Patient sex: M
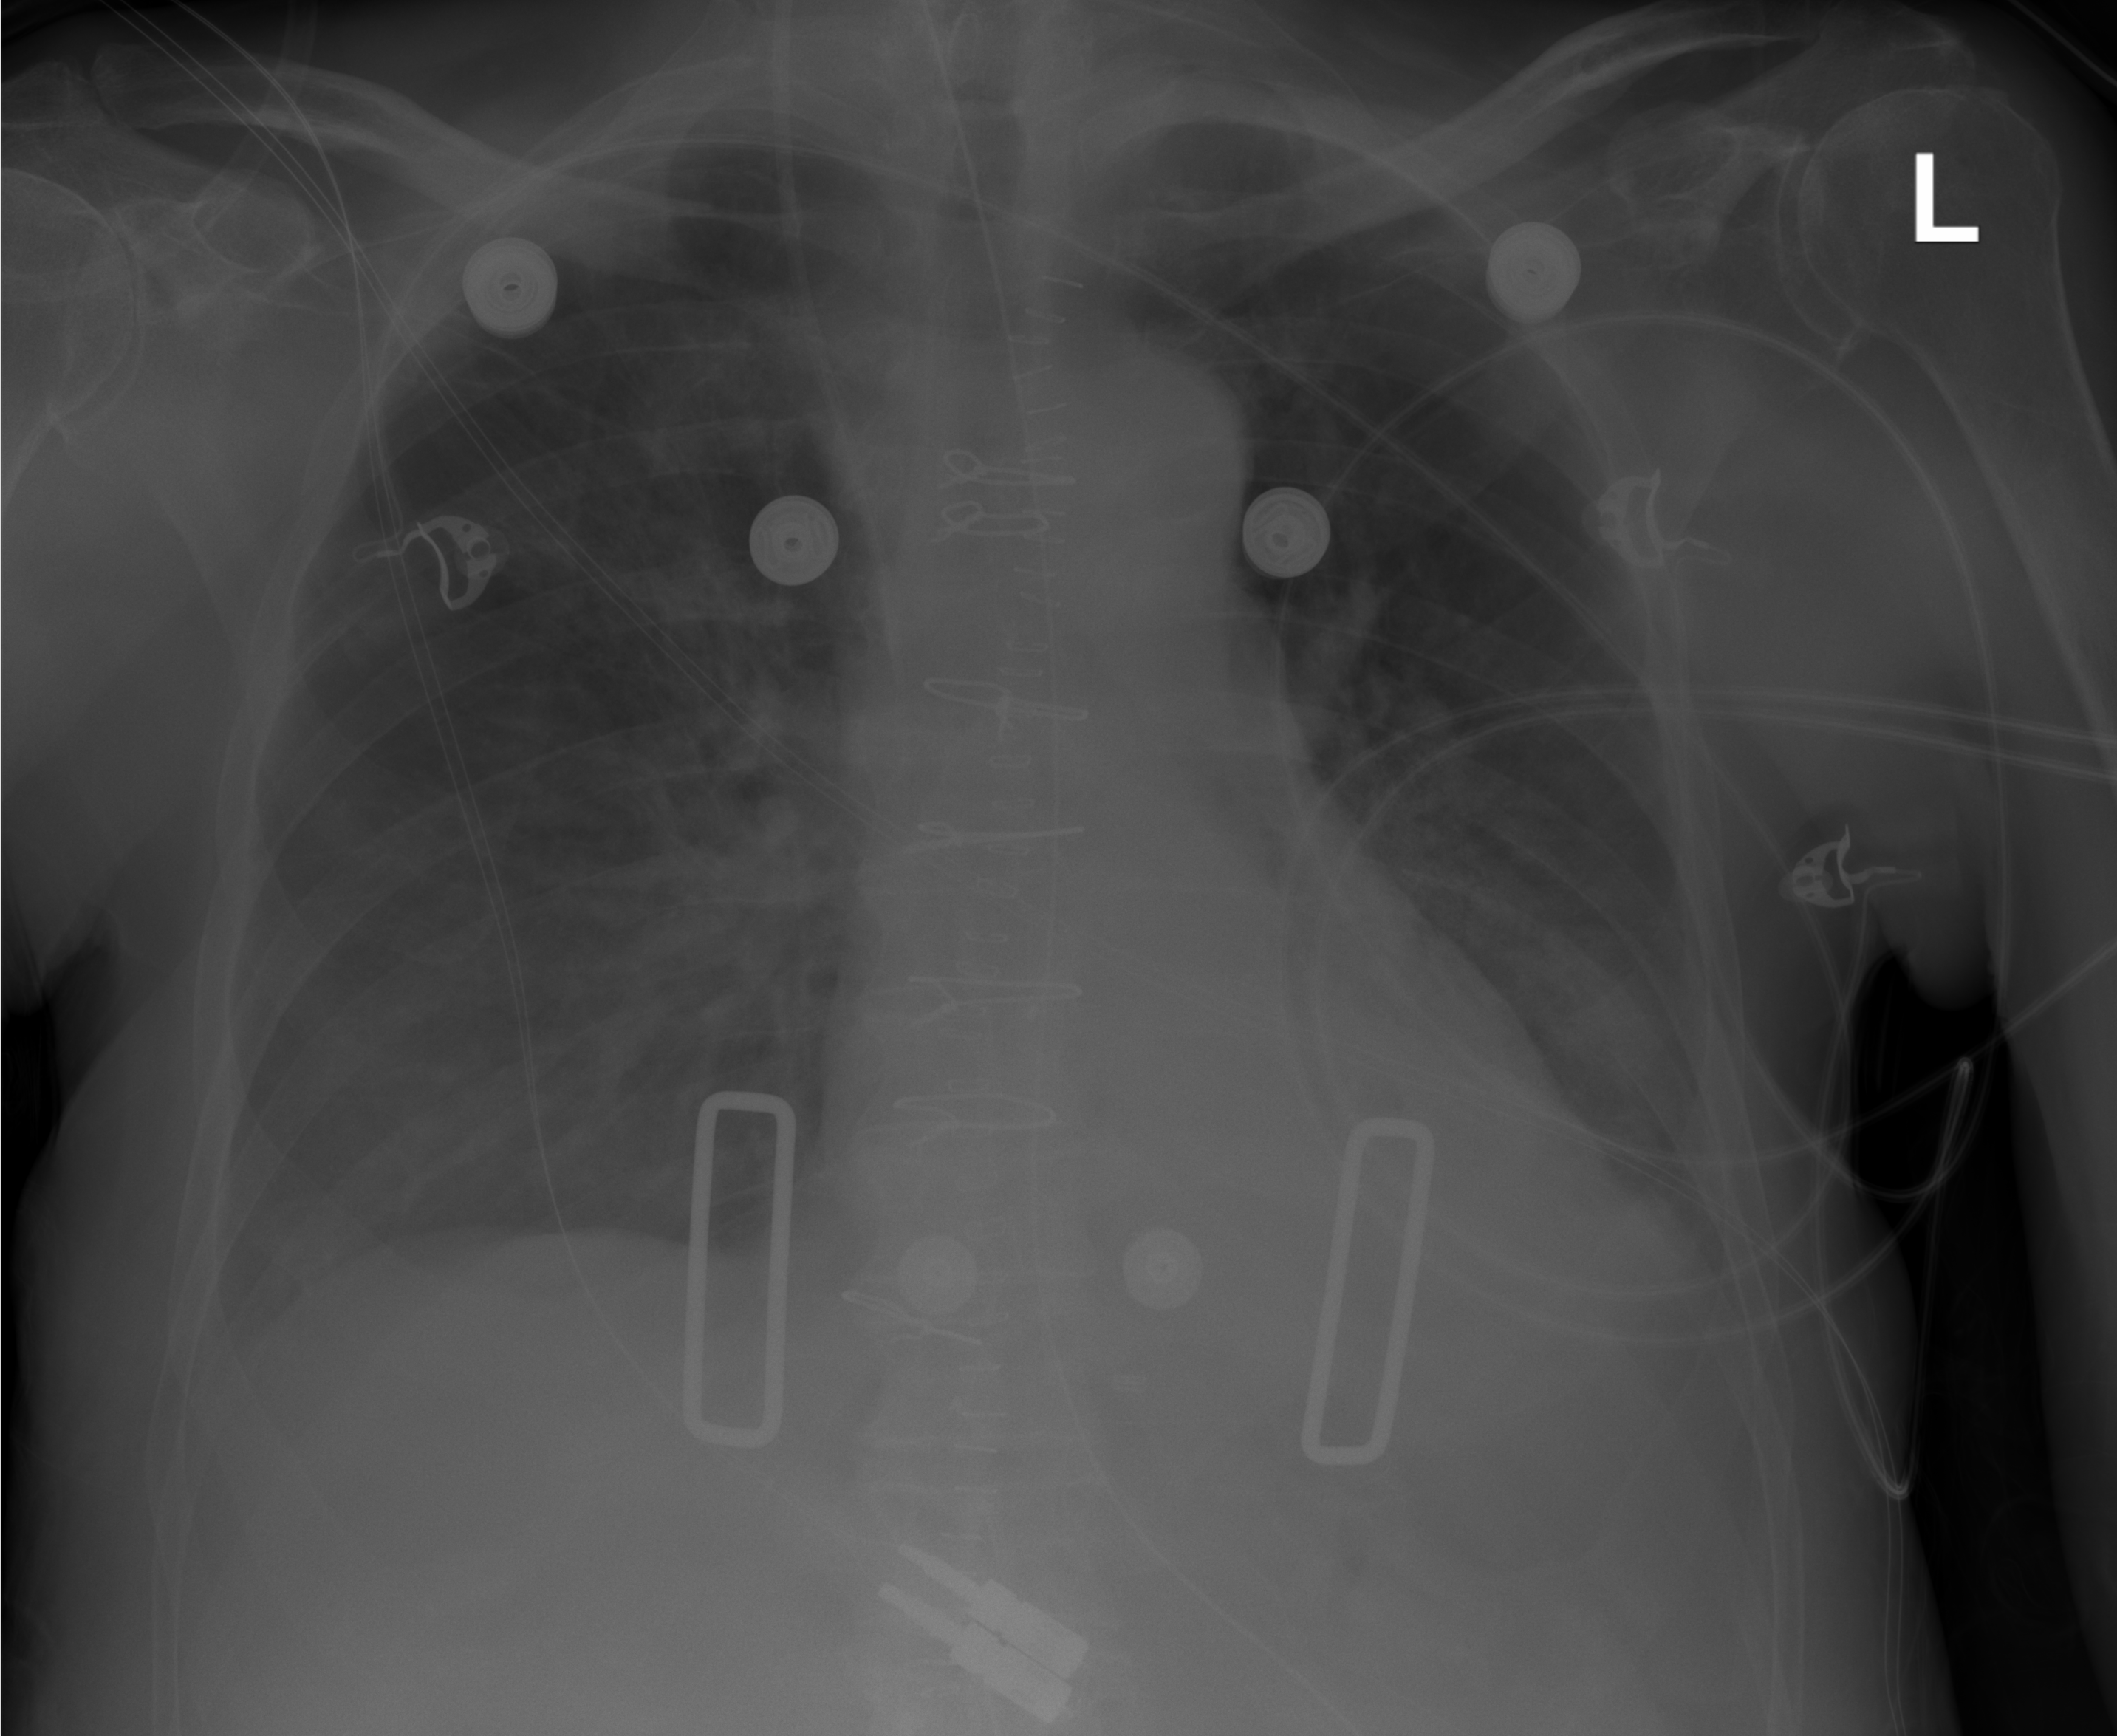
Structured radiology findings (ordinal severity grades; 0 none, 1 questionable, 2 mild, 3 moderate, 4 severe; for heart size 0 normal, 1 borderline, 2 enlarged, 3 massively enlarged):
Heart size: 0
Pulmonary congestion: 0
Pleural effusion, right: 2
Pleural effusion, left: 1
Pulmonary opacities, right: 0
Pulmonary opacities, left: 0
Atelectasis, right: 2
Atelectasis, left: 1